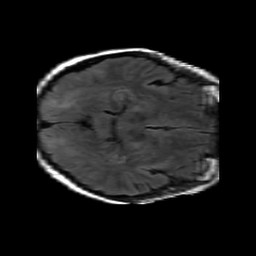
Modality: FLAIR
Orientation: axial
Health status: ill
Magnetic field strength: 3 T